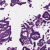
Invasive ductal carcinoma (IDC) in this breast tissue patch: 1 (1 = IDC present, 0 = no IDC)